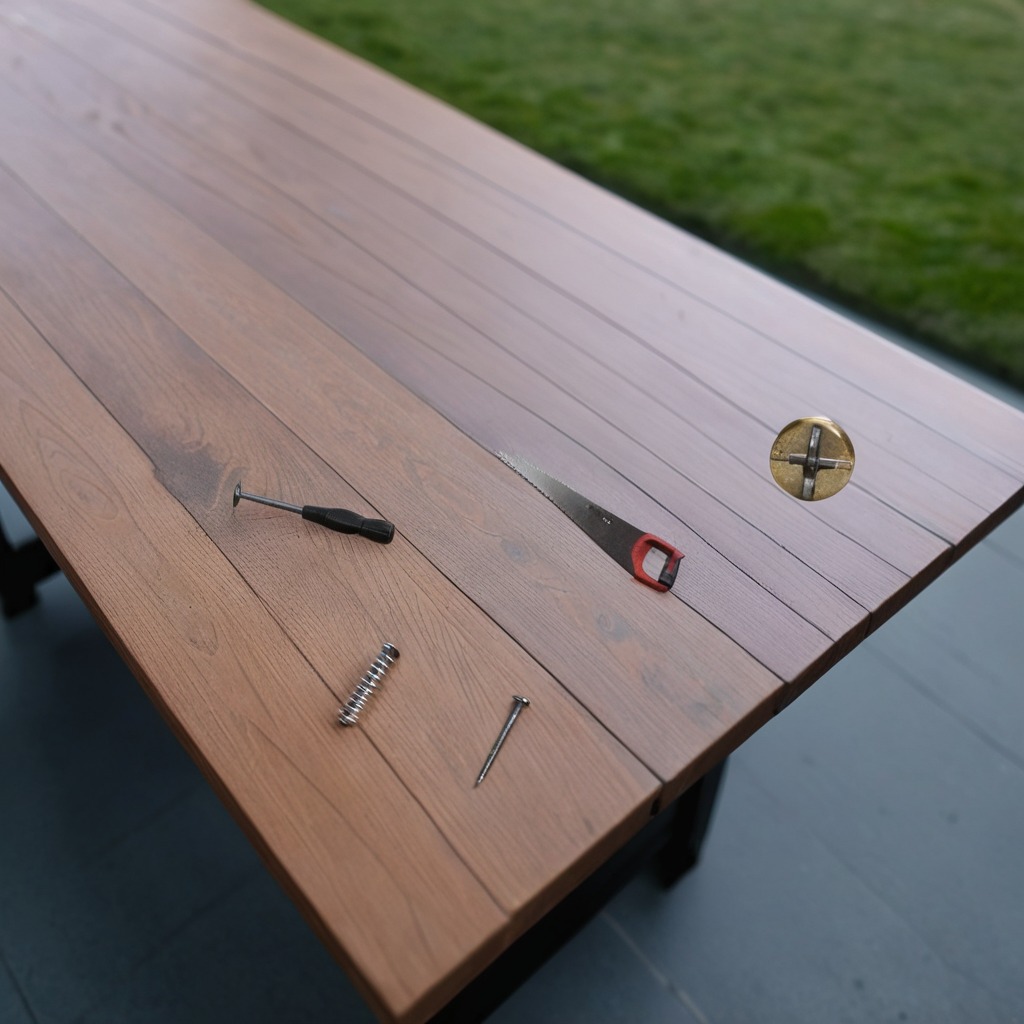
A hammer, an iron nail, a metal machine screw, a coiled metal spring, and a handheld metal saw are lying on a table with faint burn marks in a small garage at twilight.